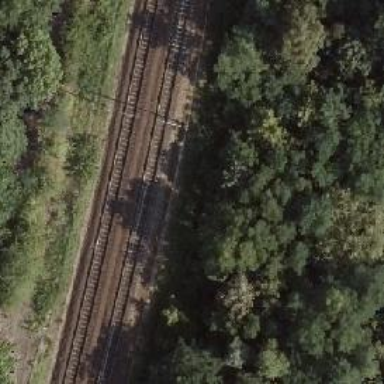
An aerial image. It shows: Rail on embankment with electrified contact lines.